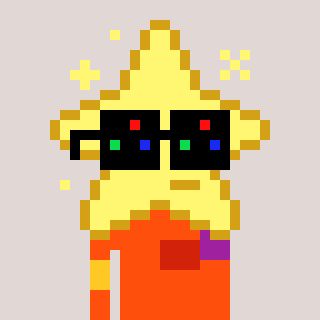
a pixel art character with square black sunglasses, a star-shaped head and a orange-colored body on a warm background